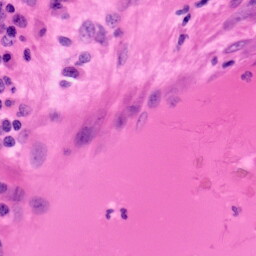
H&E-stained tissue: Colon